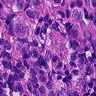
Metastatic tissue present: yes